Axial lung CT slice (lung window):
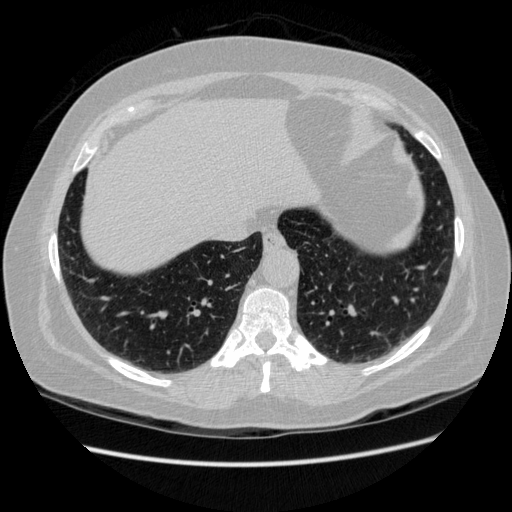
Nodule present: no